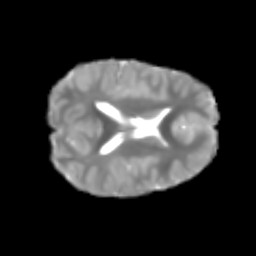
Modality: T2w
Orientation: axial
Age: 7
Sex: male
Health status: healthy